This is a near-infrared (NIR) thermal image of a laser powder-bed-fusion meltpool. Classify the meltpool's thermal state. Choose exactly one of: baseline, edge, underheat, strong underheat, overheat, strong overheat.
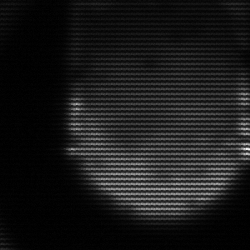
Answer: edge